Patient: sex F, age 82
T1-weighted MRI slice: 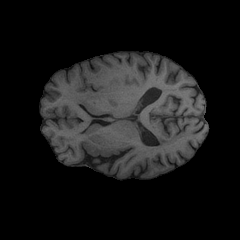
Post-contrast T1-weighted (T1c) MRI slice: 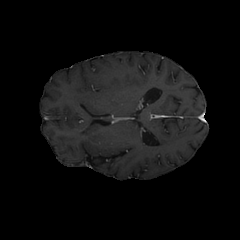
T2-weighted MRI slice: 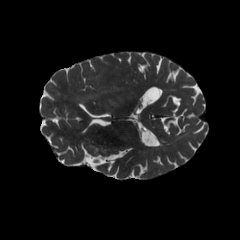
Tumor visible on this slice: yes
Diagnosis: Glioblastoma, IDH-wildtype
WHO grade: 4